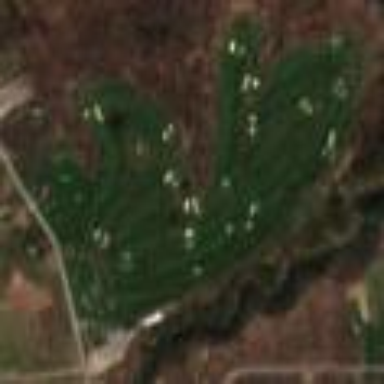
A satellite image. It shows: Golf course surrounded by greenery.